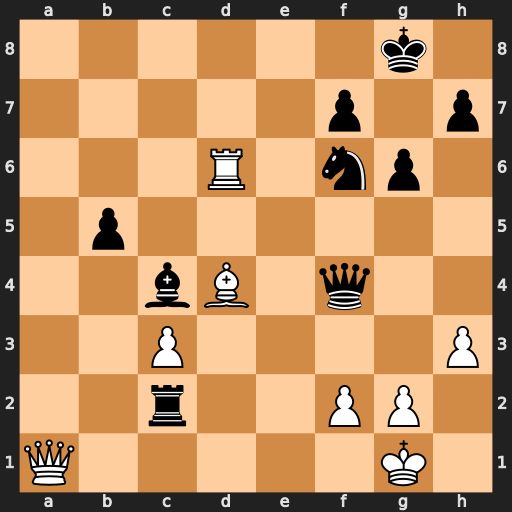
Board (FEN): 6k1/5p1p/3R1np1/1p6/2bB1q2/2P4P/2r2PP1/Q5K1
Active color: w
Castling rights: -
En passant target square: -
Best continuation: Qa8+ Kg7 Bxf6+ Qxf6 Rxf6